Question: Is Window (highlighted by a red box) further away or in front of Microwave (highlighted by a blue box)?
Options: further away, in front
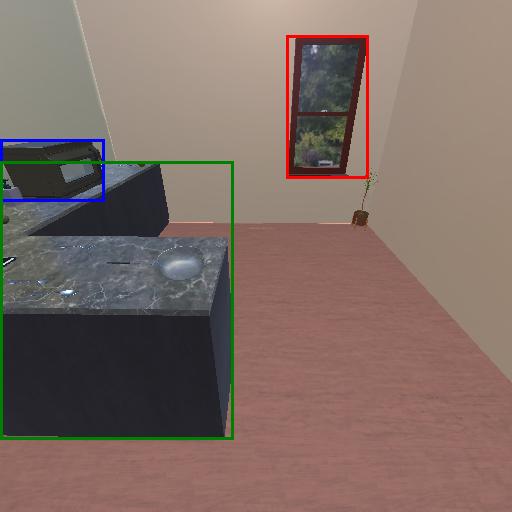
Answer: further away